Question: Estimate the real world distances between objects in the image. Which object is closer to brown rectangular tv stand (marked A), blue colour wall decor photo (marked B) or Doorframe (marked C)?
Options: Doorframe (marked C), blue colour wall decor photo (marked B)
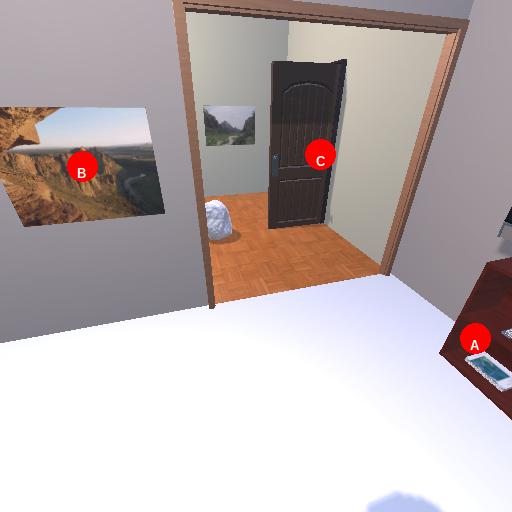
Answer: Doorframe (marked C)